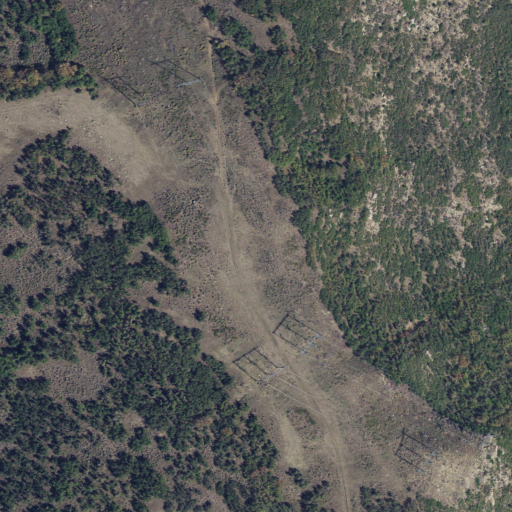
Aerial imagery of ridge(s) in Utah named Oak Ridge containing deciduous forest, open development, evergreen forest, and shrub